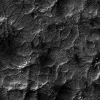
Atmospheric dust classification: not_dusty